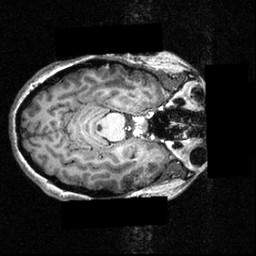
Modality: T1w
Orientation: axial
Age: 20
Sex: female
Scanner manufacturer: siemens
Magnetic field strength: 3.951 T
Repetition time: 1.5 s
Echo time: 0.00335 s